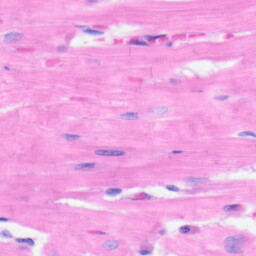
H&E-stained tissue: Heart